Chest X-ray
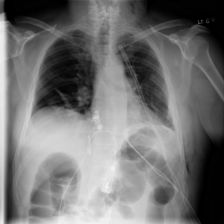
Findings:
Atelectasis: negative
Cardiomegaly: negative
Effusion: negative
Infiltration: negative
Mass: negative
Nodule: negative
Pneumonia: negative
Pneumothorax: negative
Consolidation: negative
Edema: negative
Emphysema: negative
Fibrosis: negative
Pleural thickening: negative
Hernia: negative